Chest X-ray. View position: PA
Patient age: 55
Patient sex: F
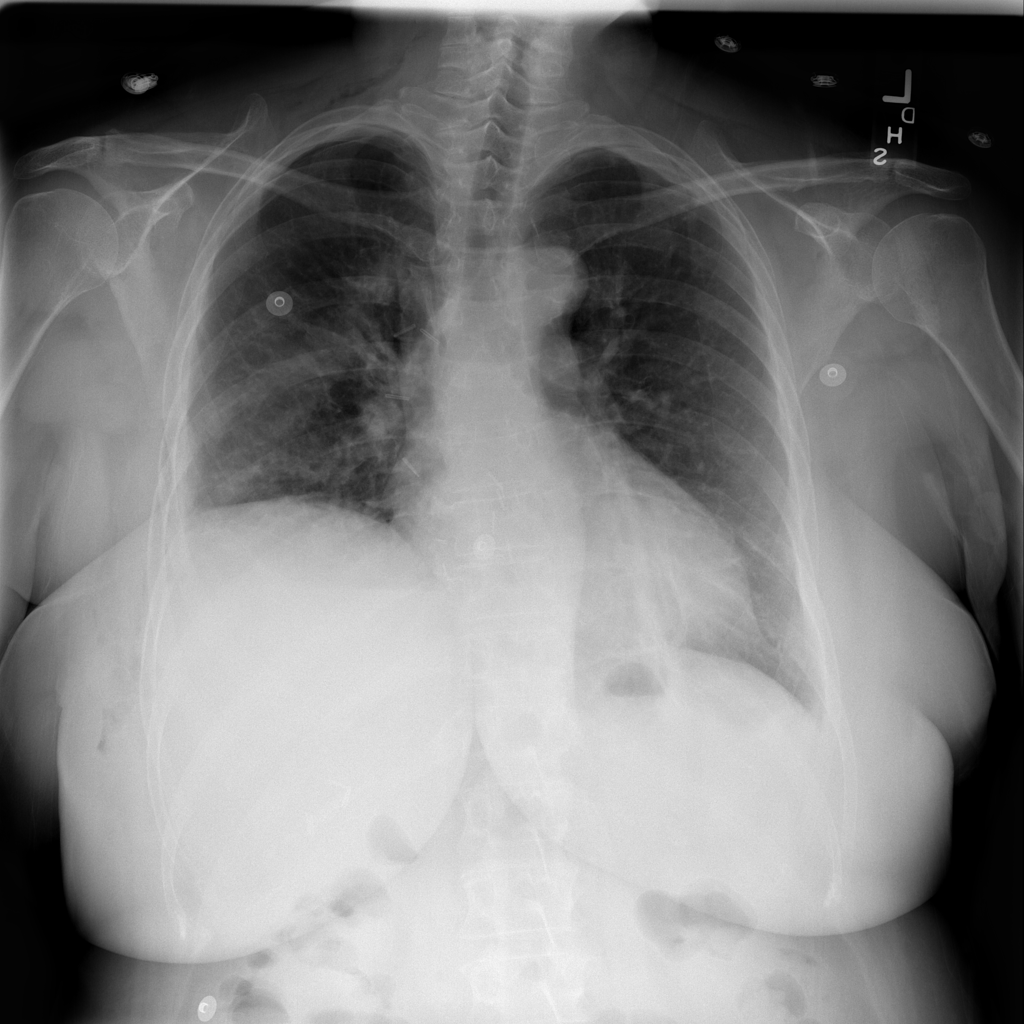
Finding: Pneumothorax